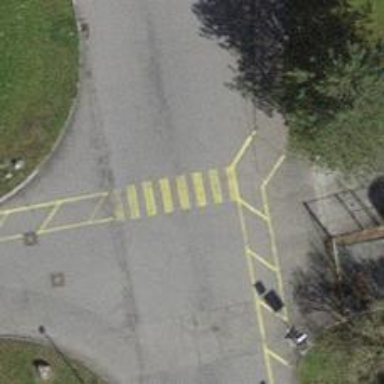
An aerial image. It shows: Zebra crossing on the road.